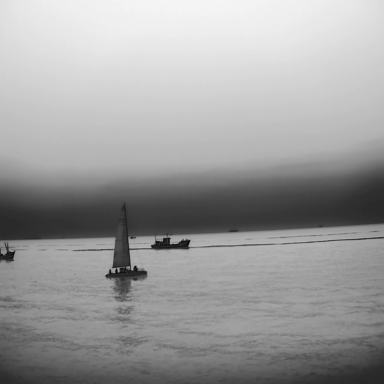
There are four objects shown in the infrared image, including three bulk_carriers, and a sailboat.